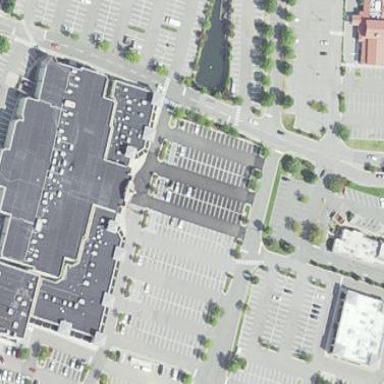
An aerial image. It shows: Retail area.